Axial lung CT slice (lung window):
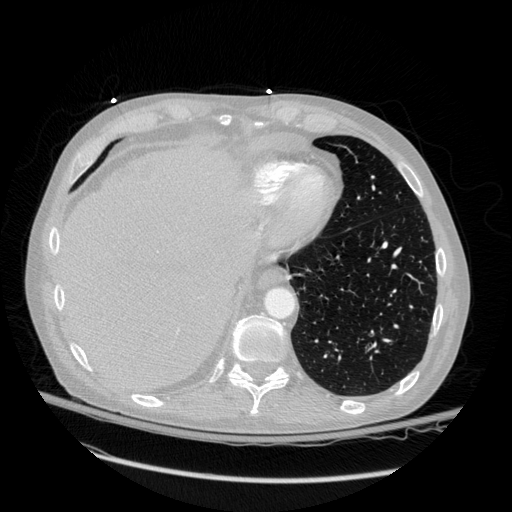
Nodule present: yes
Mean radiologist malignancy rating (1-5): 2